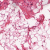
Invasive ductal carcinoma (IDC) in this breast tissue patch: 0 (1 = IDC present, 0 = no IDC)